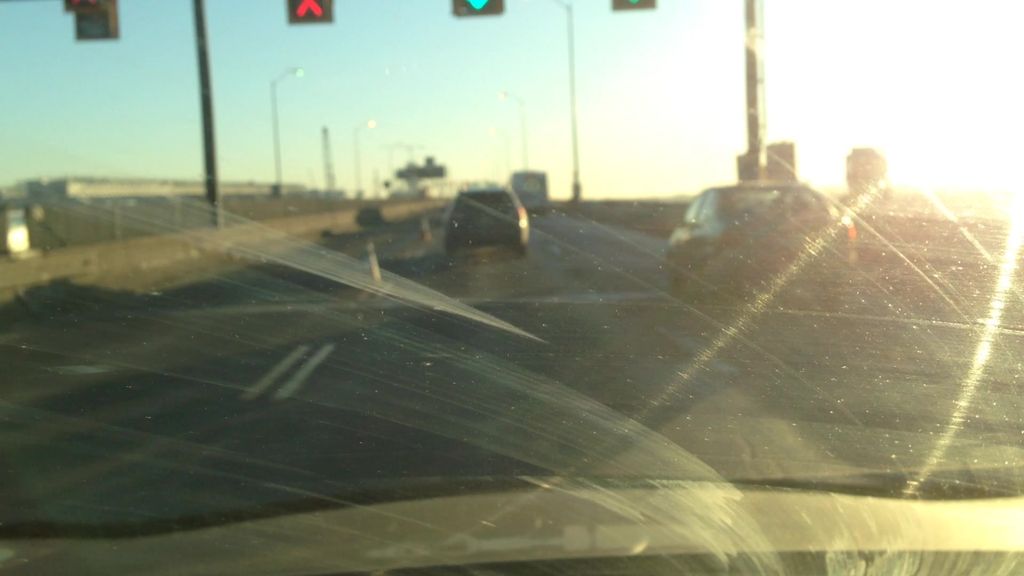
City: montreal